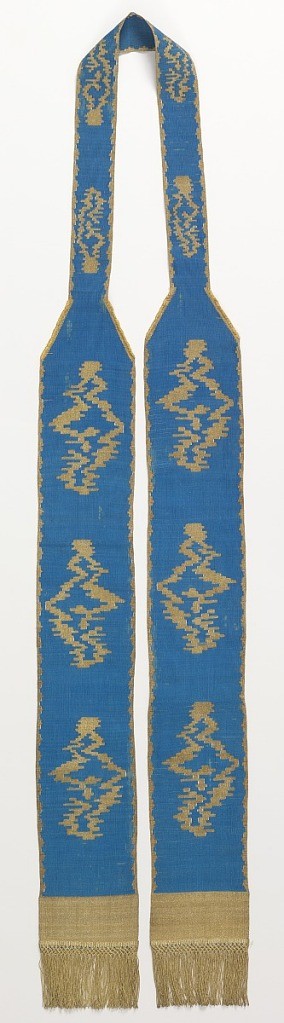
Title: Vestment
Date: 19th century
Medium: silk and metal Technique: tapestry weave
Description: Blue silk with abstract ornaments in gold; the edges are gold and each end has bands of gold and gold fringe.